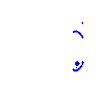
Particle: pion